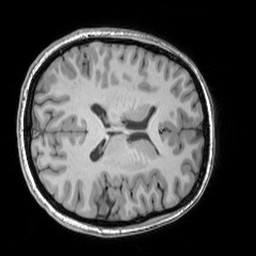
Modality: T1w
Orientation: axial
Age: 19
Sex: female
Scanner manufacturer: siemens
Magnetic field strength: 3 T
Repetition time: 1.9 s
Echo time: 0.00444 s